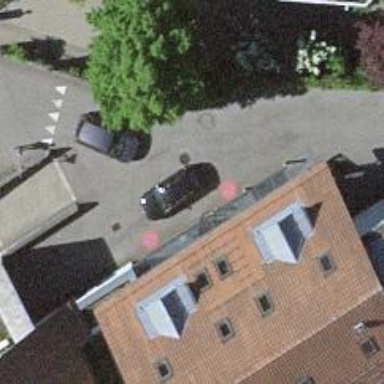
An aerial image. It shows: Parking entrance.